Question: Work on C# linq.I have a .From this list I want to get the common items
'''
List<SQLFrameWorkTableEntity> oParent = new List<SQLFrameWorkTableEntity>();
List<List<SQLFrameWorkTableEntity>> oChild = new List<List<SQLFrameWorkTableEntity>>();
oListParentTable = oList.Where(p => p.Parent == true).ToList();
foreach (SQLFrameWorkEntity item in oListParentTable)
{
oChild.Add(GetTableSchemaList(item, oParent));
}
'''

Above picture describe how my oChild is.
Now this is the list of list .I want to get the common items from the .How to get it?If have any query plz ask.Thanks in advance
After replace List to List> ,I write the bellow linq syntax
'''
var r=oChild.Select(p => p.Select(x => p.Any(y => y.ColumnName == x.ColumnName))).ToList();
'''
Here, in r i get all list item are true,that means i fail to compare with list to list.Help me to correction this syntax.Thanks
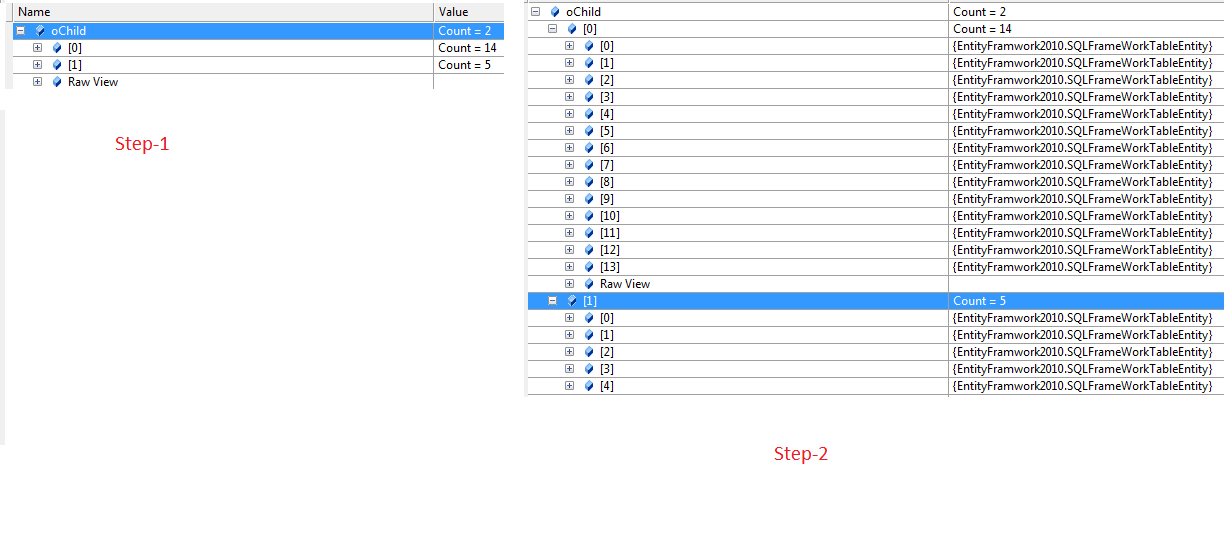
Answer: So you want to find the items that occur in lists produced by 'GetTableSchemaList(item, oParent)'? Let's assume yes.
First add 'Distinct()' (if one list is not distinct yet):
'''
oChild.Add(GetTableSchemaList(item, oParent).Distinct());
'''
Then after the 'foreach' do:
'''
var count = oListParentTable.Count;
var r = oChild.SelectMany(i => i).GroupBy(i => i)
.Where(g => g.Count() == count).SelectMany(i => i).Distinct();
'''
The idea is that "common items" should occur exactly, say, 4 times in the flattened list of lists (SelectMany) when the number of distinct lists in oChild is 4.